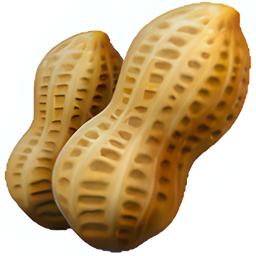
Name: peanuts
Emoji: 🥜
Group: Food & Drink
Sub-group: food-vegetable